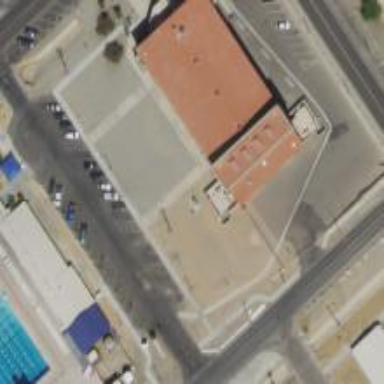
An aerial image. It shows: Cinema building.